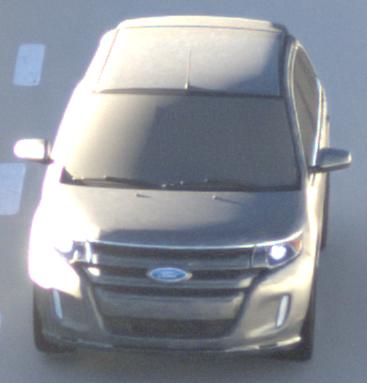
Make: Ford
Model: Edge
Detailed model: Gen. 1 Facelift
Model produced from: 2010
Model produced until: 2015
Doors: 5
Color: gray
Road condition: dry road
Daytime: sunrise or sunset
Contrast: high contrast